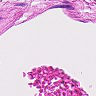
Metastatic tissue present: no